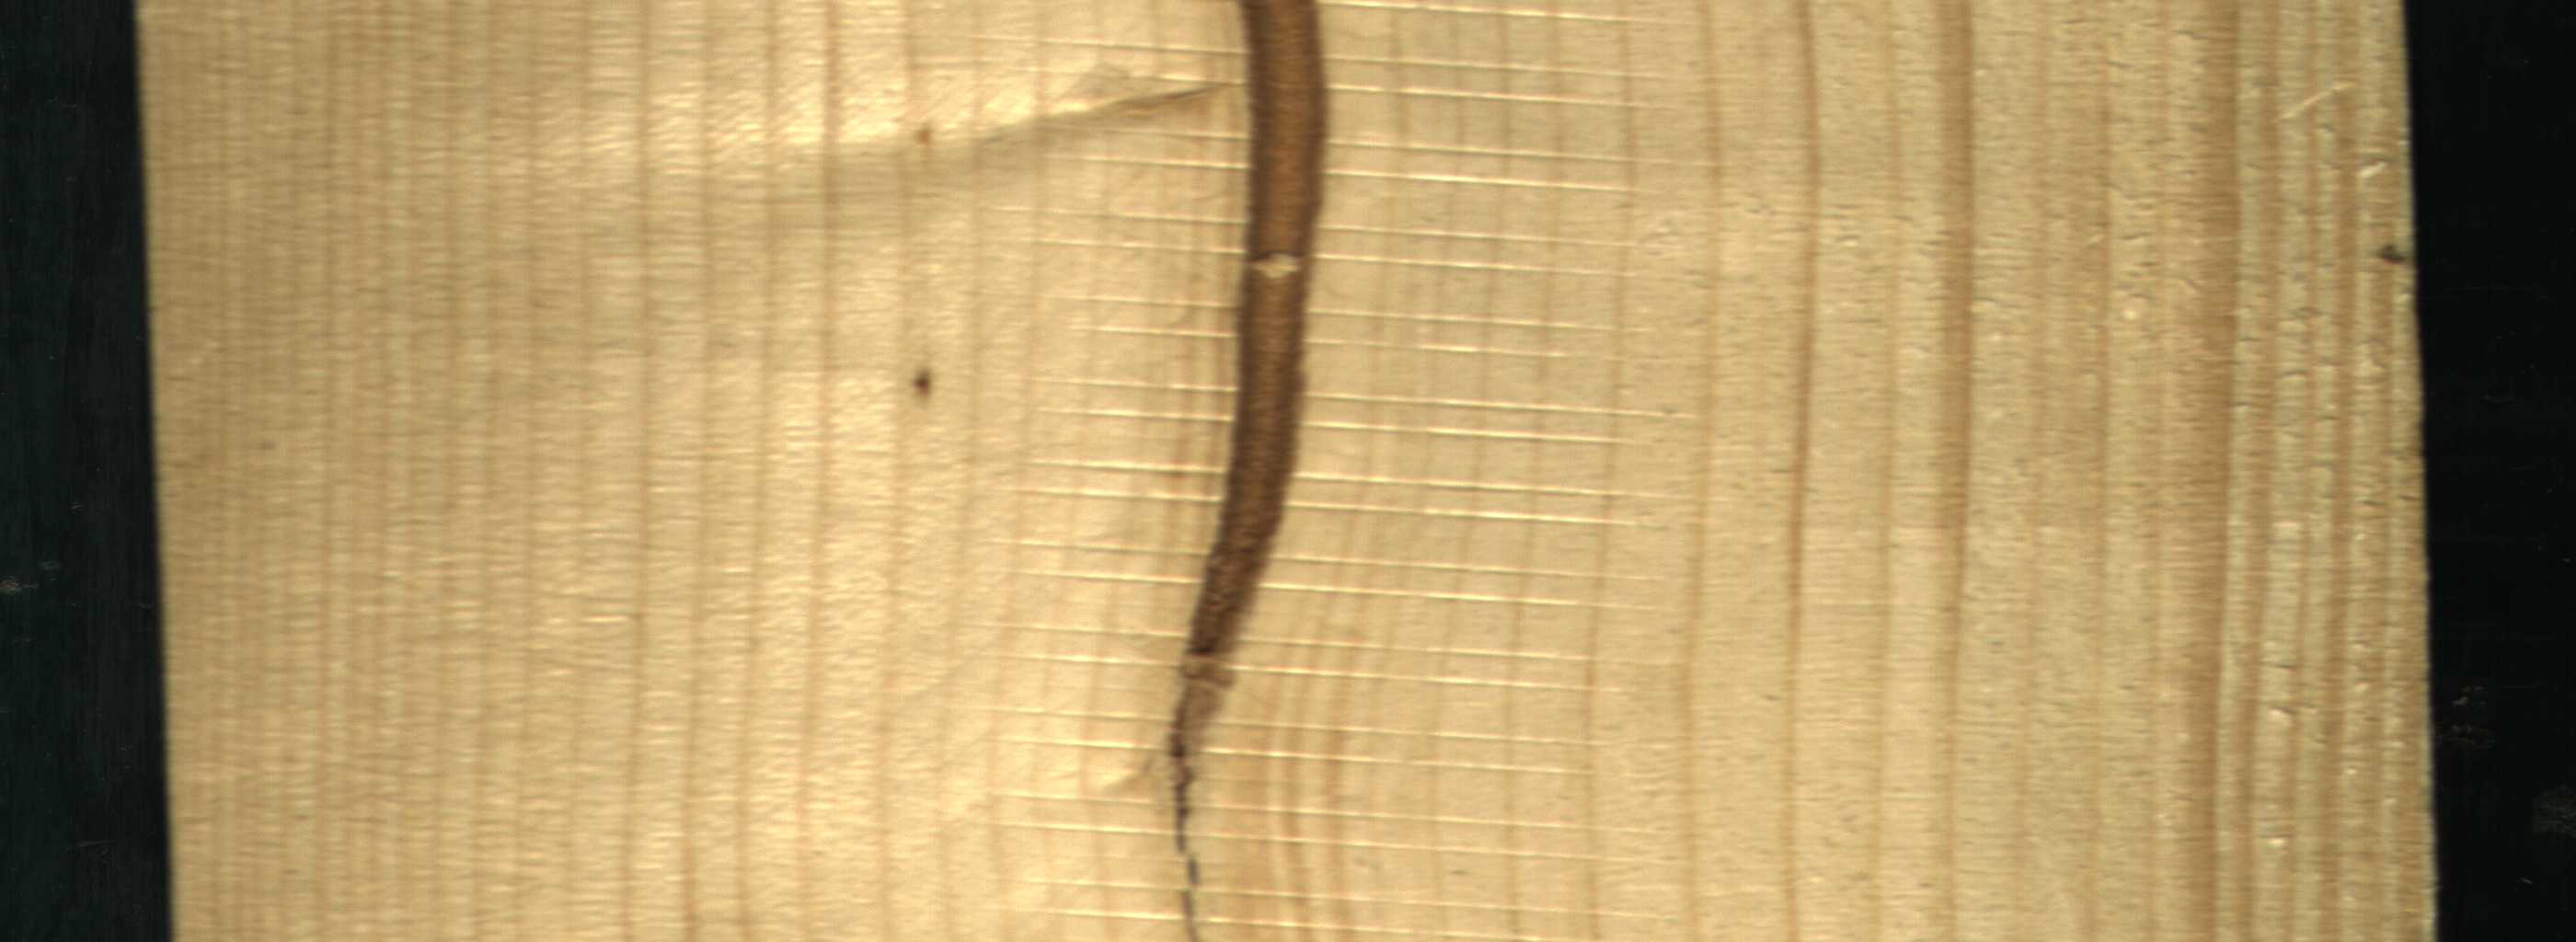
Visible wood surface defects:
Marrow
Crack